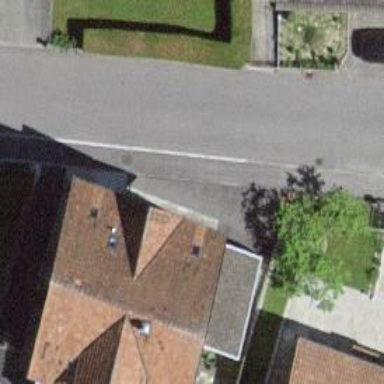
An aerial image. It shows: Residential building.